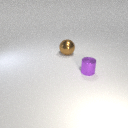
large brown metal sphere behind small purple metal cylinder